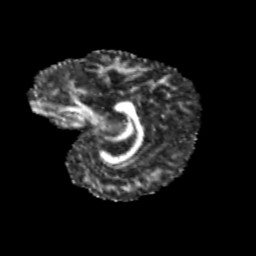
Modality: FA
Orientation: sagittal
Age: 12
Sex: female
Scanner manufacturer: siemens
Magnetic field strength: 3 T
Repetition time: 3.8 s
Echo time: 0.07 s